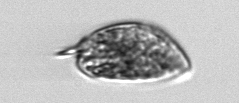
Label: Prorocentrum_micans